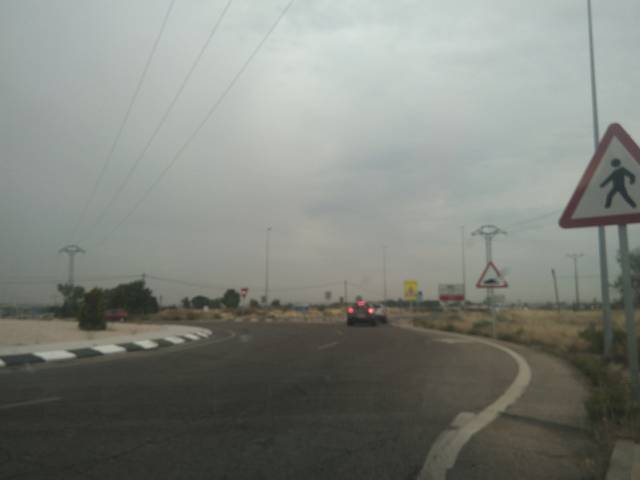
Region: Spain
Coordinates: 40.487, -3.478